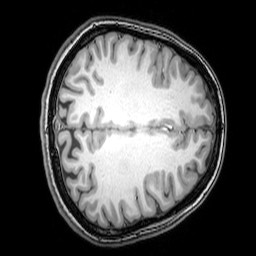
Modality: T1w
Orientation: axial
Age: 24
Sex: female
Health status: healthy
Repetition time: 0.081 s
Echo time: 0.037 s